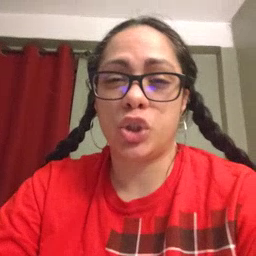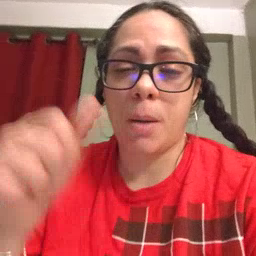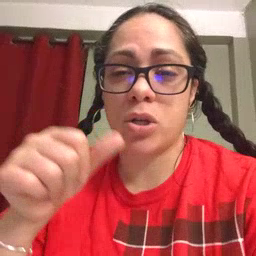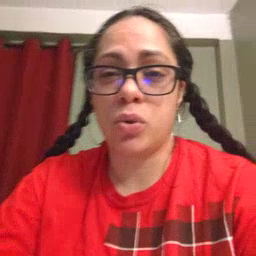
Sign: puzzle